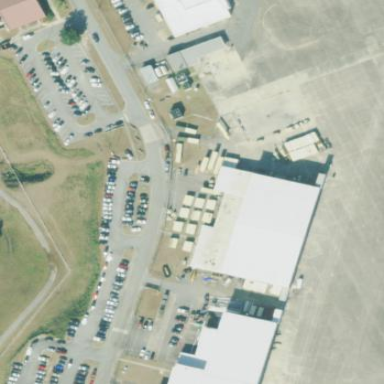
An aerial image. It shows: Hangar building located at airport.